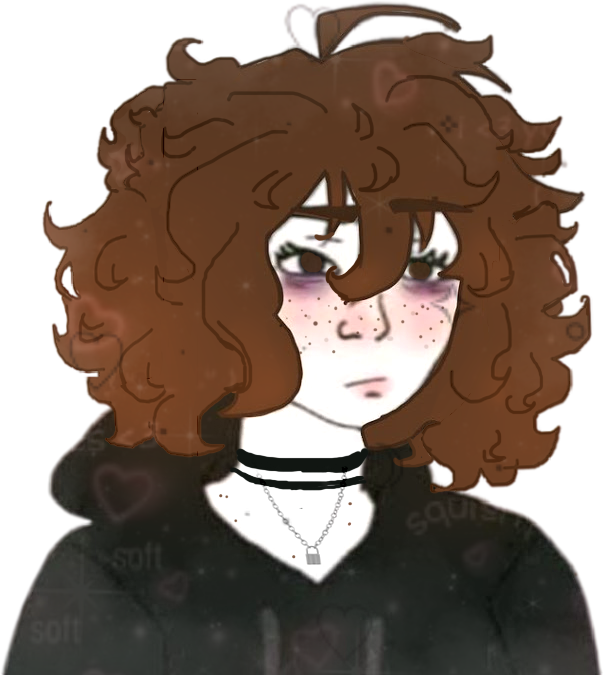
Label: 5_Doomer_Girl